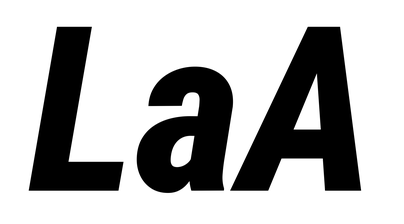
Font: Roboto-Italic_Condensed_ExtraBold_Italic